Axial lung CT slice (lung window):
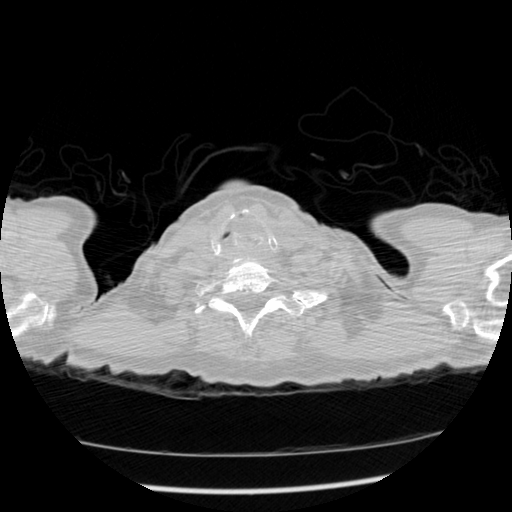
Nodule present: no